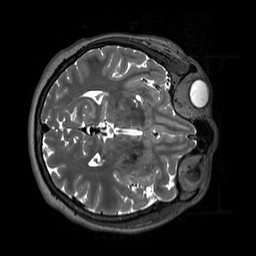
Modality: T2w
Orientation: axial
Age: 49
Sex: male
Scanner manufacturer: siemens
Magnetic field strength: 3 T
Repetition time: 3.2 s
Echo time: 0.412 s